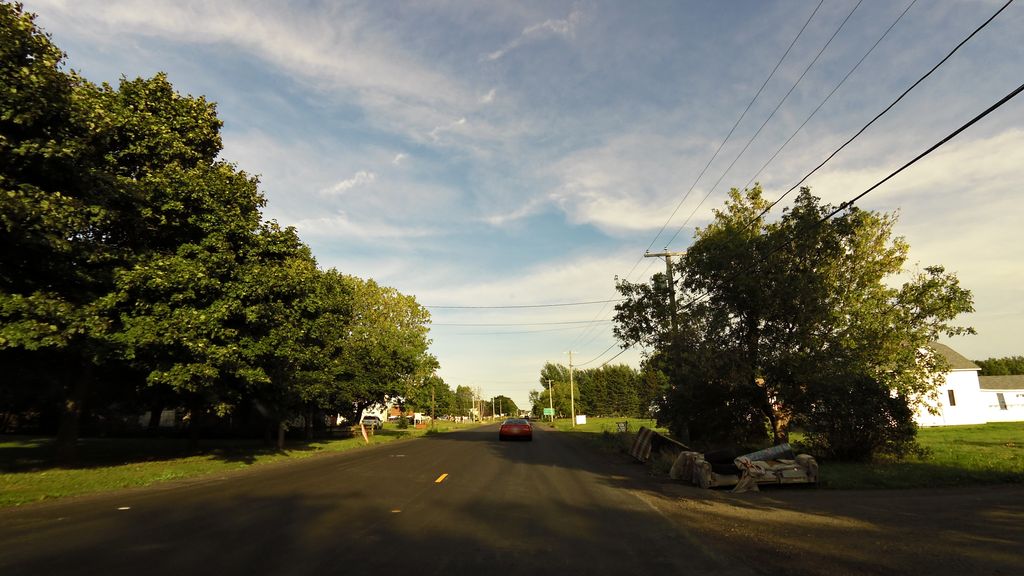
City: charlottetown